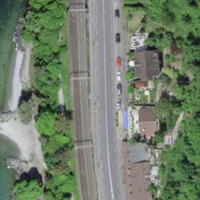
EUNIS habitat code: 44
Species observed at this site:
Asplenium ruta-muraria
Phalacrocorax carbo
Phylloscopus collybita
Cygnus olor
Fulica atra
Laburnum alpinum
Mergus merganser
Phoenicurus ochruros
Fringilla coelebs
Cymbalaria muralis
Halyzia sedecimguttata
Turdus merula